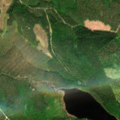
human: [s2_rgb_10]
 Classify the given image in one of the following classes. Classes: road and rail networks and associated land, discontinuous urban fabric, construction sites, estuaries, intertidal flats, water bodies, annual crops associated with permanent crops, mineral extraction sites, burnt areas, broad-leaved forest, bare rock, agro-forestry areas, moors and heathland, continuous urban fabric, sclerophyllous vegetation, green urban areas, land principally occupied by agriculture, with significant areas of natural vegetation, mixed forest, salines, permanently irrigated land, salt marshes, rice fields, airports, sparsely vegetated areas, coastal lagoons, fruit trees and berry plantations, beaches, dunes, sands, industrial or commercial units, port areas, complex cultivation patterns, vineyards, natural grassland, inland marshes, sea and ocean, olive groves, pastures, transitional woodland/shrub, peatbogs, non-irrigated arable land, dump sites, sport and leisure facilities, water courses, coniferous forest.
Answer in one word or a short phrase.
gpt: coniferous forest, mixed forest, water bodies